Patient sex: F
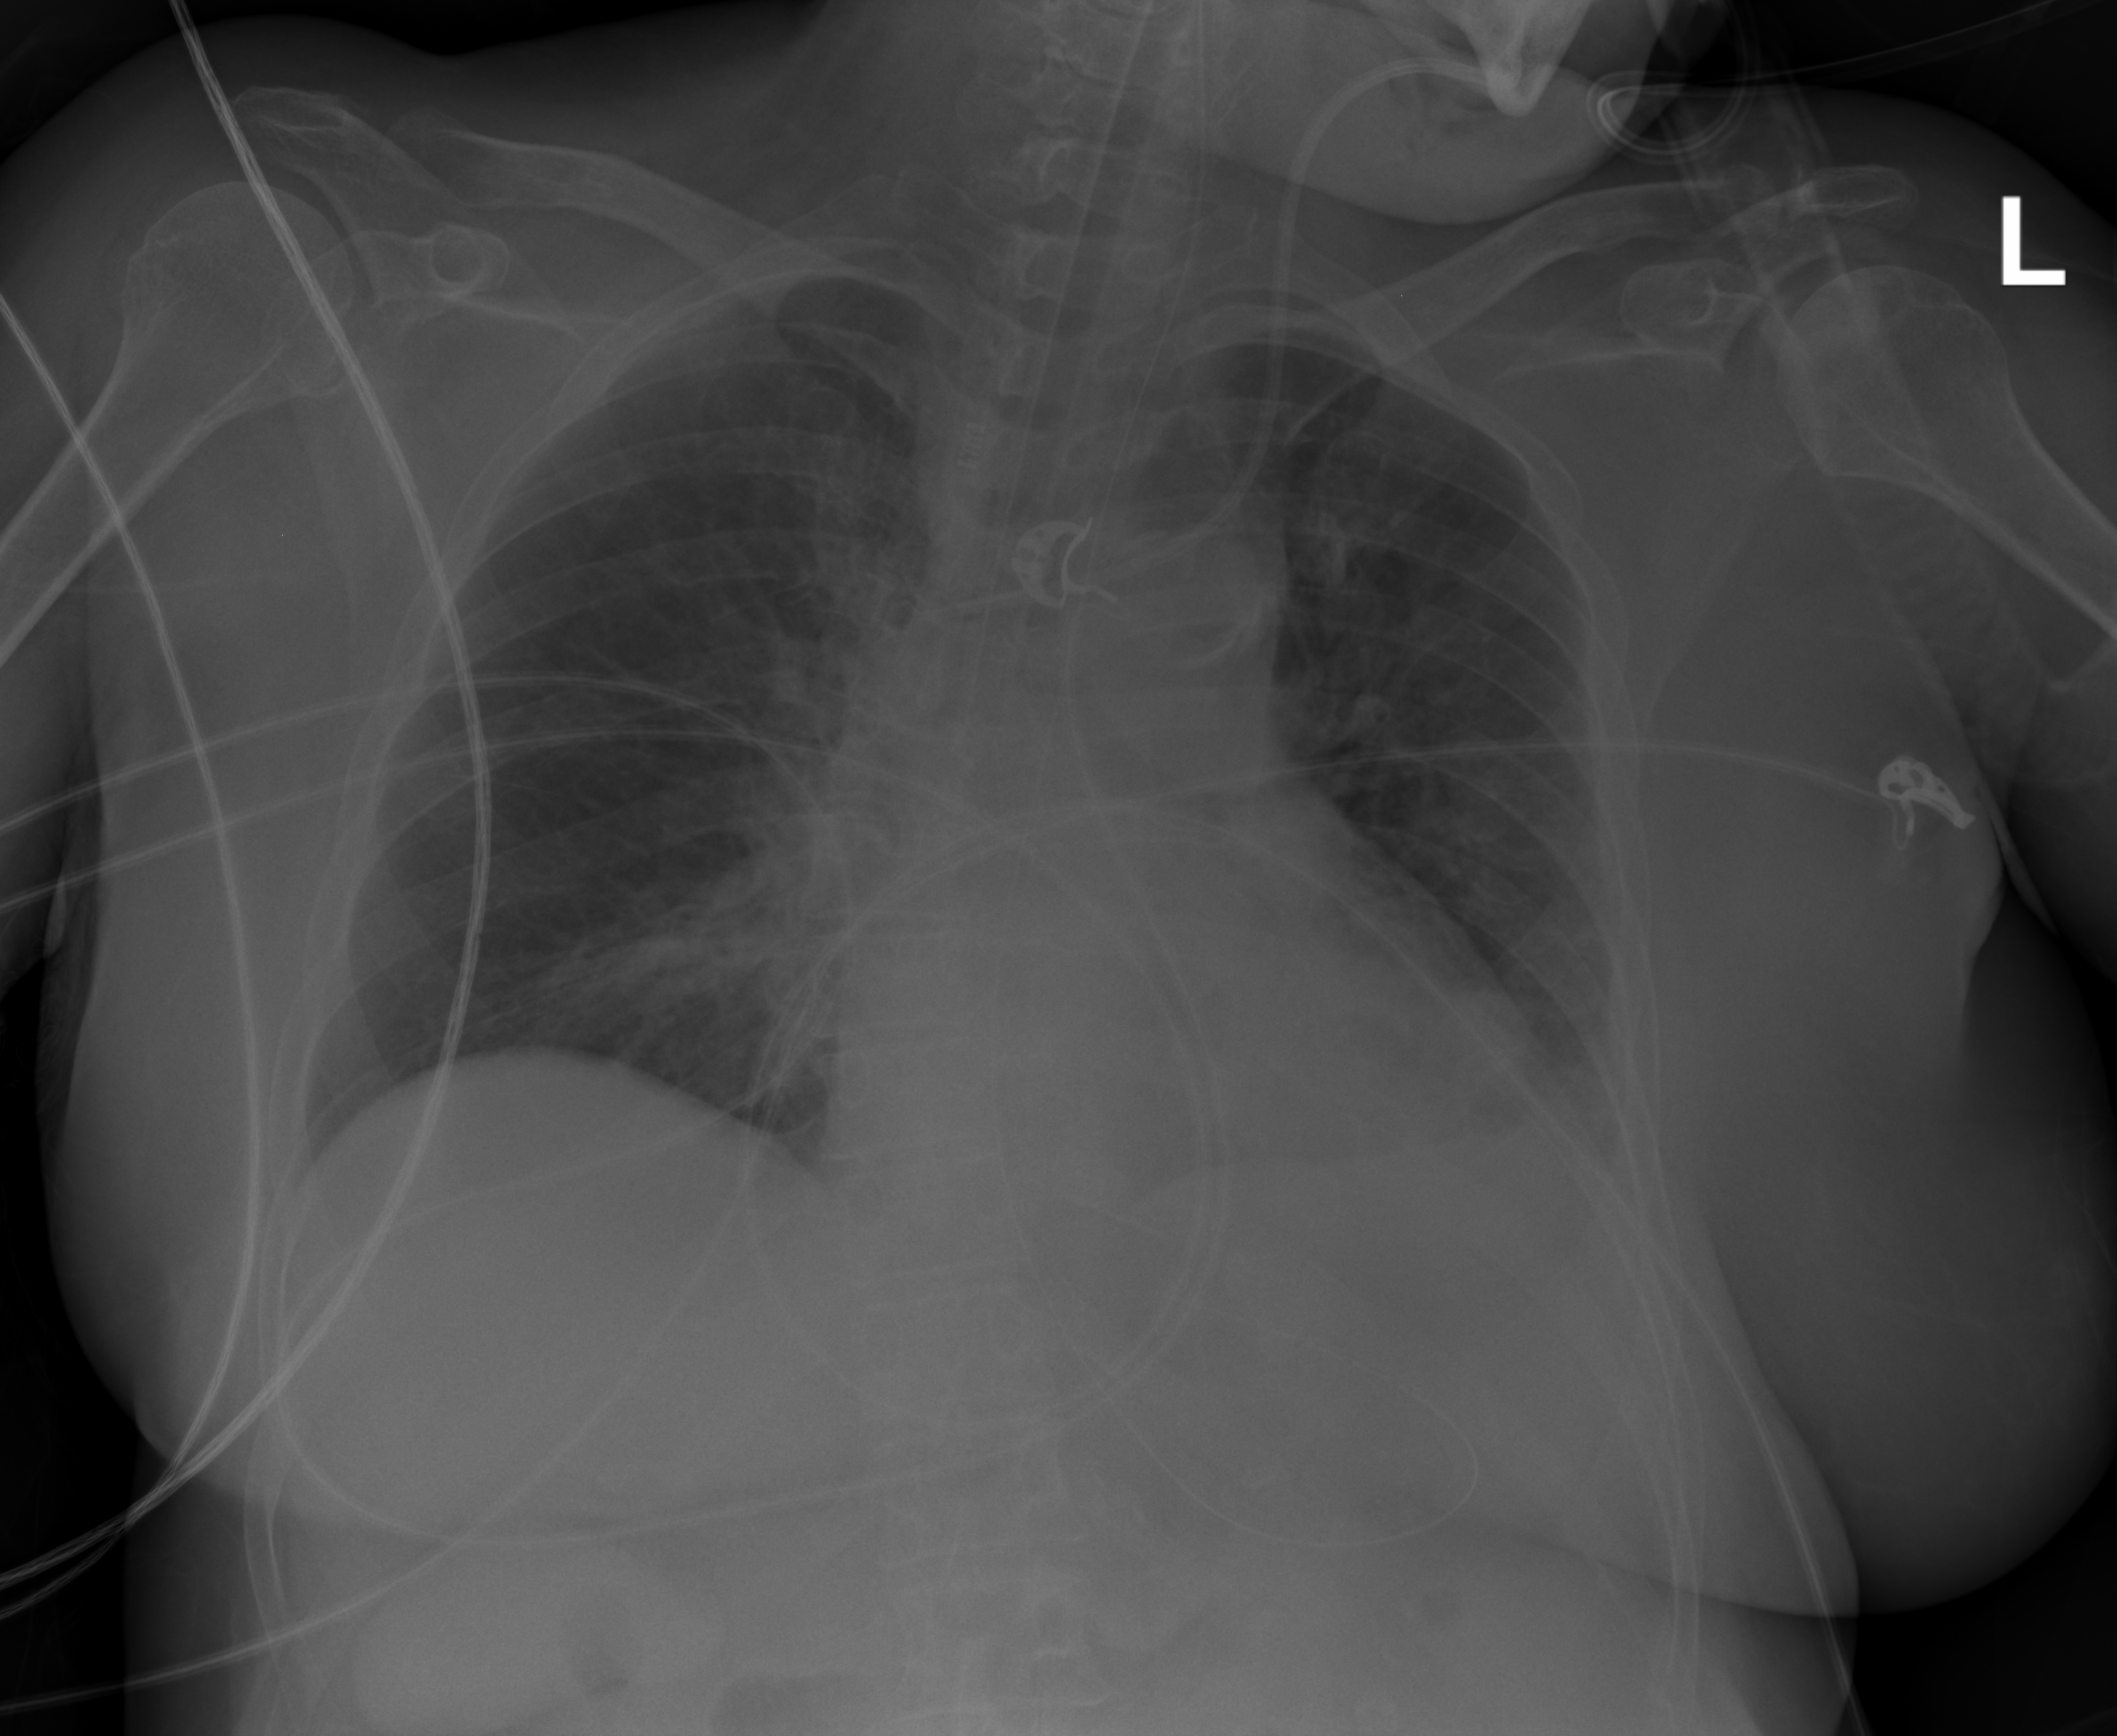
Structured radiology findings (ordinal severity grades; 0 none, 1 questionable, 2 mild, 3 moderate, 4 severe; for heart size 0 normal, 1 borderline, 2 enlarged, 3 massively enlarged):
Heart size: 0
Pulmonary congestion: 0
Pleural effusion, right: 0
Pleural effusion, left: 0
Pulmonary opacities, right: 0
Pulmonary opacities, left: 0
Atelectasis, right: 2
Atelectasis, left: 2